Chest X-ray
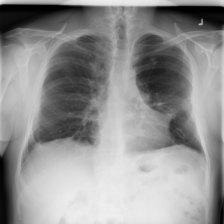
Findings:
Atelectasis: negative
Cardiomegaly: negative
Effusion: negative
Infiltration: negative
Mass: negative
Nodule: negative
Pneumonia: negative
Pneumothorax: negative
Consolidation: negative
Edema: negative
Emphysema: negative
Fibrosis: negative
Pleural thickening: negative
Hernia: negative